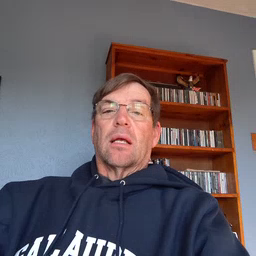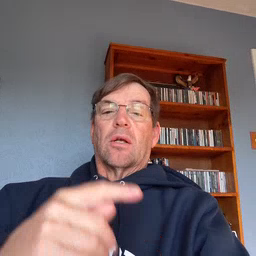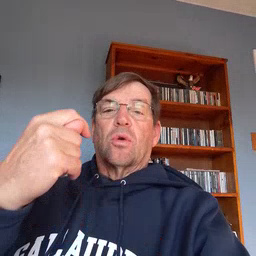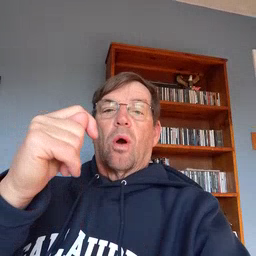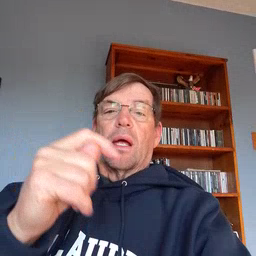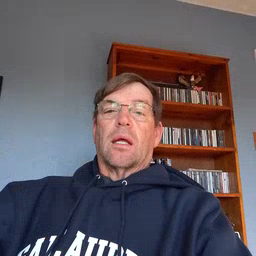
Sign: toy